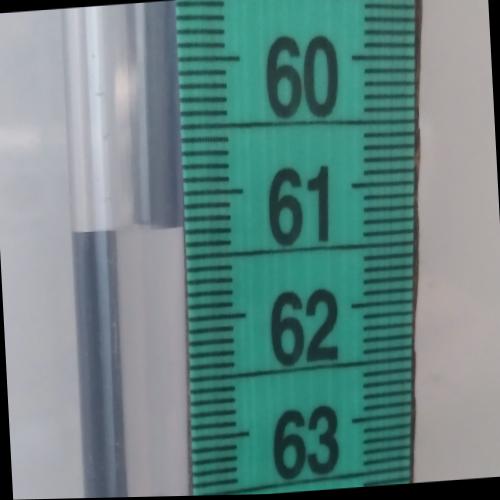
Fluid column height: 61.3 cm